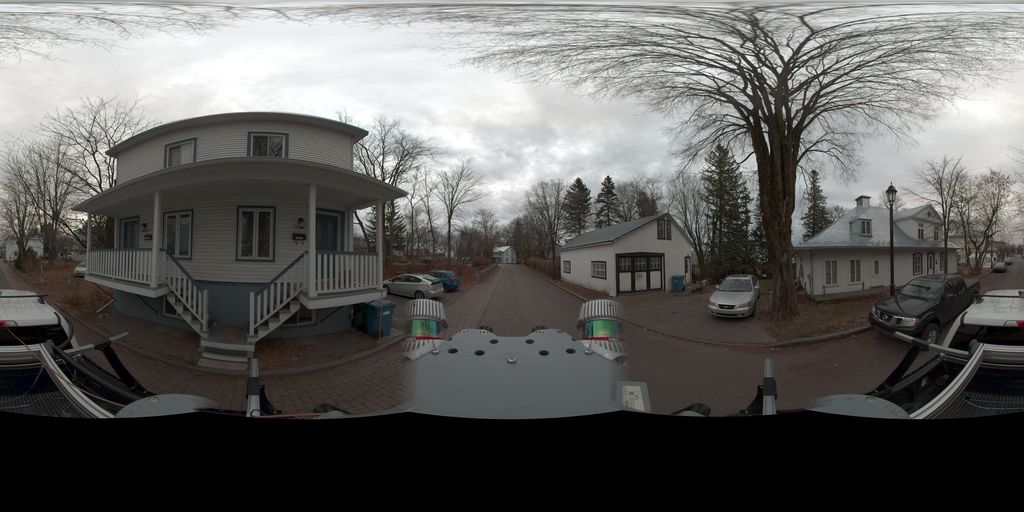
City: quebec_city